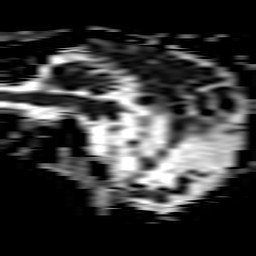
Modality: ADC
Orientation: sagittal
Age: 64
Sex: male
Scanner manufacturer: philips
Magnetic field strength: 3 T
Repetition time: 3.33 s
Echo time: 0.076 s